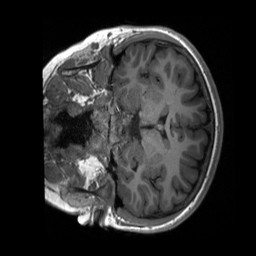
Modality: T1w
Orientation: coronal
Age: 14
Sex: male
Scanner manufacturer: siemens
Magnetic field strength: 3 T
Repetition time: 2.3 s
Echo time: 0.00232 s